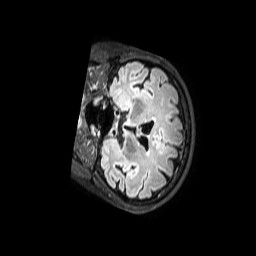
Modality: FLAIR
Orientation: coronal
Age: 44
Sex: female
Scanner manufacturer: philips
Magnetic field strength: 3 T
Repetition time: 4.8 s
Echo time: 0.2795 s